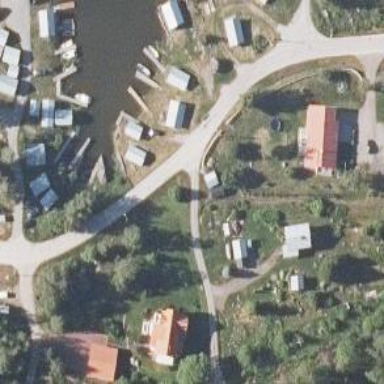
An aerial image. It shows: Village area.